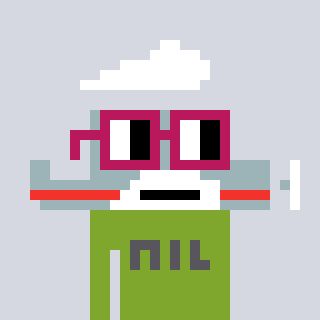
a pixel art character with square dark red glasses, a plane-shaped head and a slimegreen-colored body on a cool background